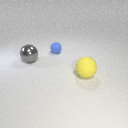
small blue rubber sphere to the right of large gray metal sphere